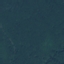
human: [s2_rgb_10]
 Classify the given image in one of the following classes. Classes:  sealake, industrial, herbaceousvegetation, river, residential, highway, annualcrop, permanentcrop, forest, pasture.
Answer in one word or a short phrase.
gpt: Forest